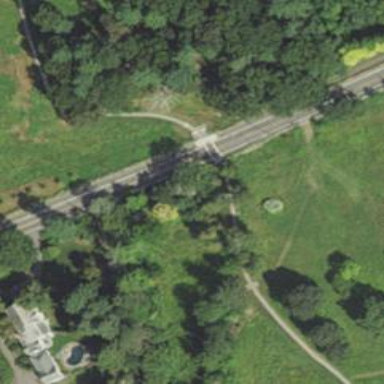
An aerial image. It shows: Marked crossing on the road.